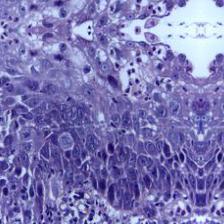
Diagnosis: Normal